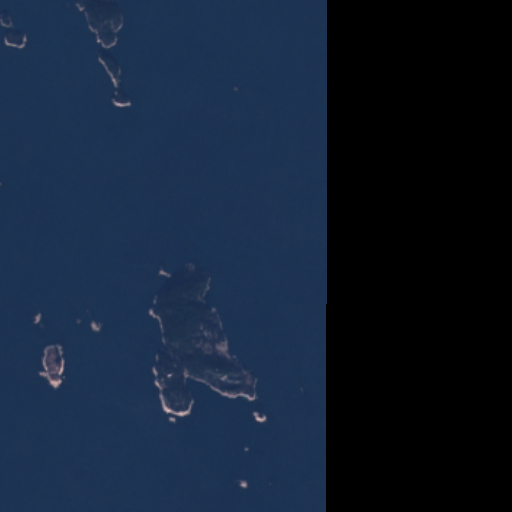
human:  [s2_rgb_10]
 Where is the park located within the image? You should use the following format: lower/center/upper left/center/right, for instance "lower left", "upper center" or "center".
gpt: The park is located in the upper right of the image.
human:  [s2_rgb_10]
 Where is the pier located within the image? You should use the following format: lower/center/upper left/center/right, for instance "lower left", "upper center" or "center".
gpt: The pier is located in the center right of the image.
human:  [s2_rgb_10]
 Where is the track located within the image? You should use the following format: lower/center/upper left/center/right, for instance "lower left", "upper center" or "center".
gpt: There is no track in the image.